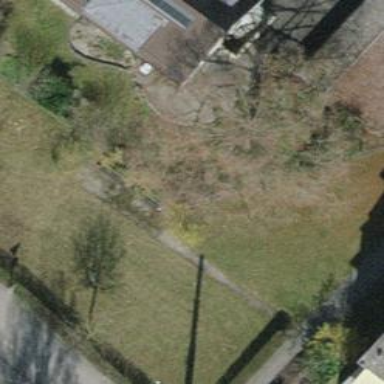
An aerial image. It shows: Urban tree adds touch of nature to the surroundings.